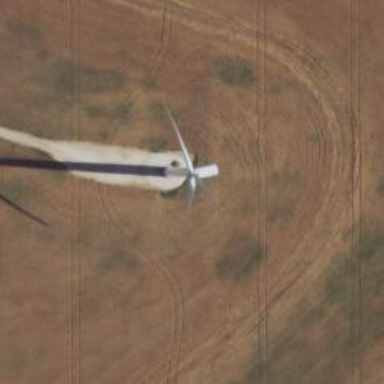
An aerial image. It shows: Wind generator powered by wind. The generator type is horizontal axis and it uses wind turbines.